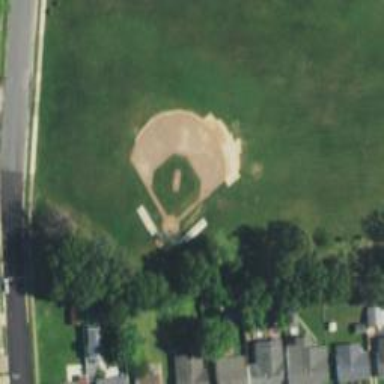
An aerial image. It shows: Baseball pitch for leisure land activities.